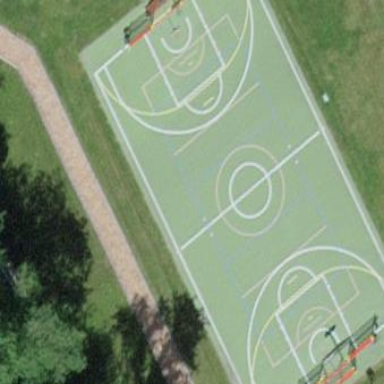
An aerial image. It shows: Basketball court in the leisure land pitch.